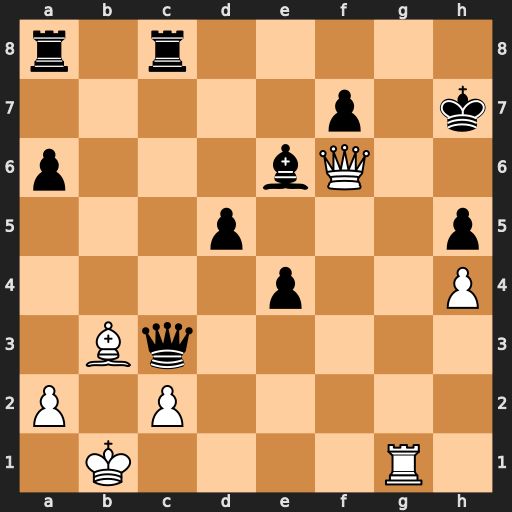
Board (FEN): r1r5/5p1k/p3bQ2/3p3p/4p2P/1Bq5/P1P5/1K4R1
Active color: w
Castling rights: -
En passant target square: -
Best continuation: Rg7+ Kh8 Qh6#